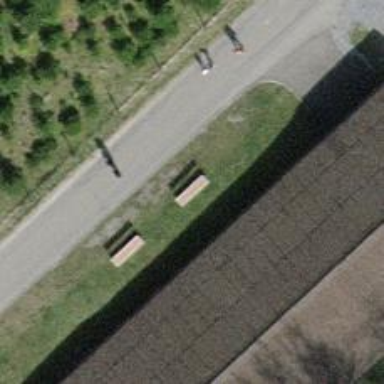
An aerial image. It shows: Brown bench in the vicinity.